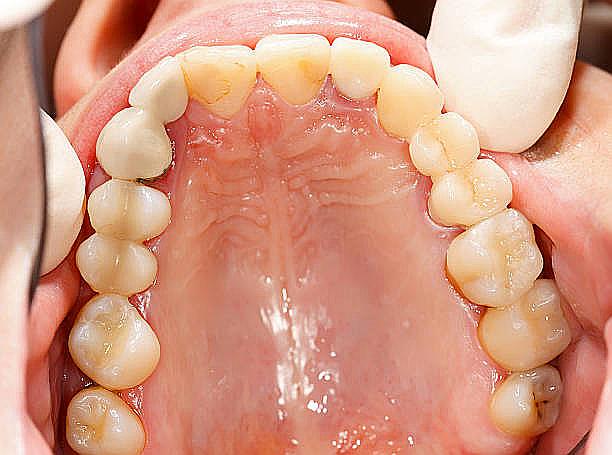
Condition: Calculus